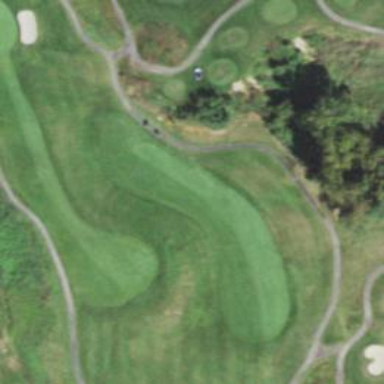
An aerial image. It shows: View of golf hole.